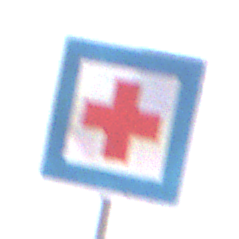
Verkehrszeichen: ErsteHilfe
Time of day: MorningAfternoon
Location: Outdoor (Nature)
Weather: Overcast
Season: NotSpecified
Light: Natural